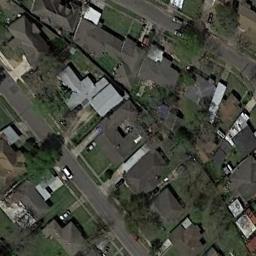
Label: dense_residential